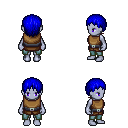
a pixel art fantasy rpg character, female body template, dark elf, purple skin, leather chest armor, teal pants, blue plain hairstyle, four views (front, back, left, right), 2x2 character sprite sheet, small pixel art, hard edges, no anti-aliasing